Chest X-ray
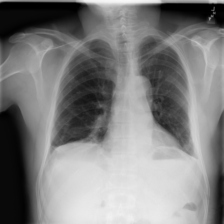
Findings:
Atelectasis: positive
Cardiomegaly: negative
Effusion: negative
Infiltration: negative
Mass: negative
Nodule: negative
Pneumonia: negative
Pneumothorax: negative
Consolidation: negative
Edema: negative
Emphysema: negative
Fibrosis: negative
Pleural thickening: negative
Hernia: negative